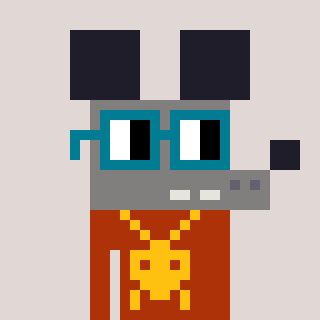
a pixel art character with square dark green glasses, a mouse-shaped head and a hotbrown-colored body on a warm background